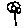
Label: flower